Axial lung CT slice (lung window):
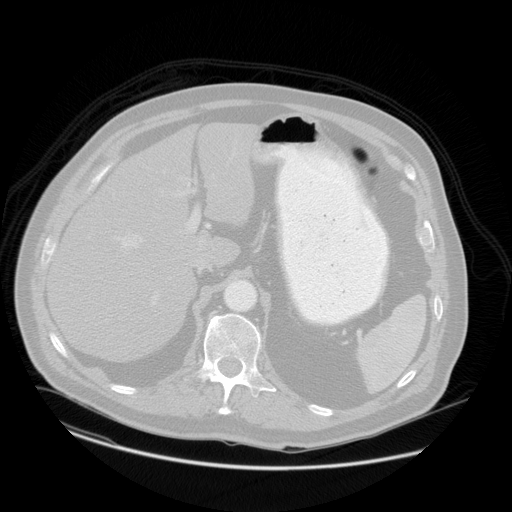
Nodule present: no